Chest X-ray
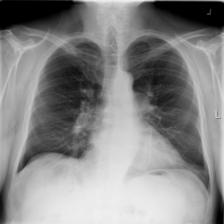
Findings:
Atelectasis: negative
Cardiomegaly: negative
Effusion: negative
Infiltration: negative
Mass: negative
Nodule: negative
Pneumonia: negative
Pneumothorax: negative
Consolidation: negative
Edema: negative
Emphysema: negative
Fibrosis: negative
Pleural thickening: negative
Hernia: negative